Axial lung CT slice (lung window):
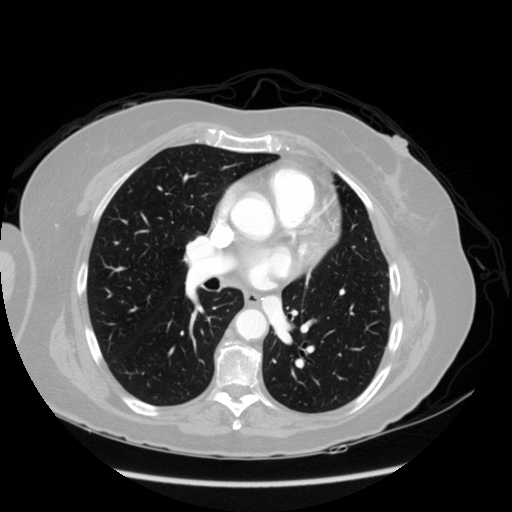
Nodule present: no